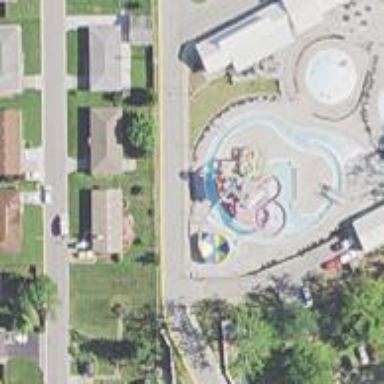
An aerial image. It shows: Water slide attraction.